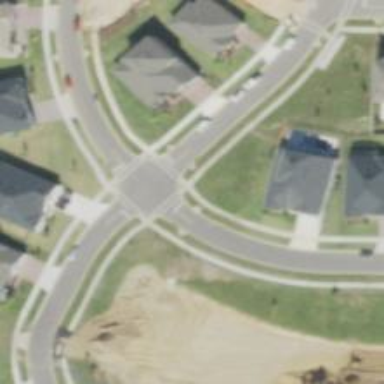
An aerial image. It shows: Marked crossing on footway.